Question: it possible to when i press menu showing the method i have?
i just want to this dialog show and close when i press menu in device

this method menuplay
'''
private void menuplay(){
final Dialog dialog = new Dialog(this,R.style.Theme_Dialog_costum01);
dialog.requestWindowFeature(Window.FEATURE_NO_TITLE);
dialog.setContentView(R.layout.dialog_play);
dialog.findViewById(R.id.button_play).setOnTouchListener(
new OnTouchListener() {
public boolean onTouch(View v, MotionEvent event) {
dialog.dismiss();
//do method
return true;
}
});
dialog.findViewById(R.id.button_highscore).setOnTouchListener(
new OnTouchListener() {
public boolean onTouch(View v, MotionEvent event) {
dialog.dismiss();
highscoreview();
return true;
}
});
dialog.findViewById(R.id.button_hint).setOnTouchListener(
new OnTouchListener() {
public boolean onTouch(View v, MotionEvent event) {
dialog.dismiss();
hint();
return true;
}
});
dialog.findViewById(R.id.button_about).setOnTouchListener(
new OnTouchListener() {
public boolean onTouch(View v, MotionEvent event) {
dialog.dismiss();
aboutview();
return true;
}
});
dialog.show();
}
'''
im trying this one and not work
'''
@Override
public boolean onCreateOptionsMenu(Menu menu) {
menuplay();
return true;
}
'''
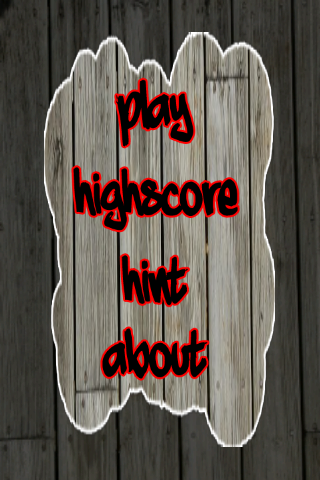
Answer: Use this for 'Menu Button'
'''
public boolean onKeyDown(int keyCode, KeyEvent event) {
if (keyCode == KeyEvent.KEYCODE_MENU && event.getAction() == 0 )
{
menuplay();
return true;
}
'''